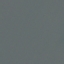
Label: SeaLake